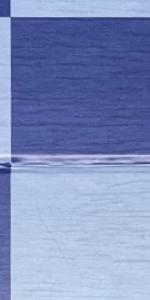
Label: Empty